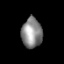
Tissue: prostate
Cell type: T cells
Senescence score: 0.7006
Nuclear area (px): 608
Mean DAPI intensity: 136.729